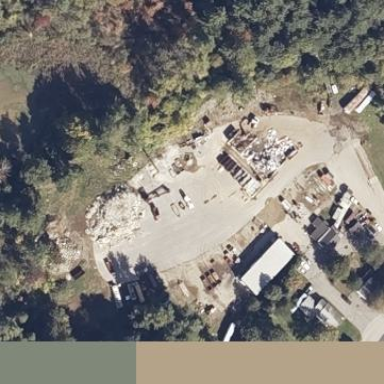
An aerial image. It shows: Recycling center that accepts scrap metal.